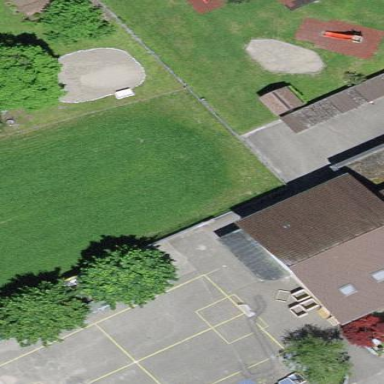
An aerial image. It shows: Playground area for leisure land.